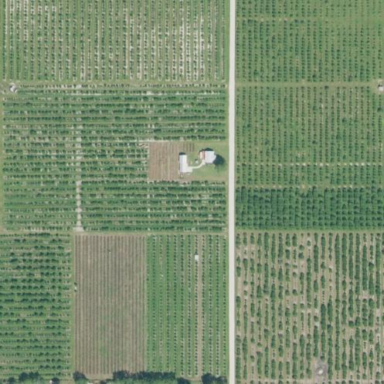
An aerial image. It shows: Orchard.